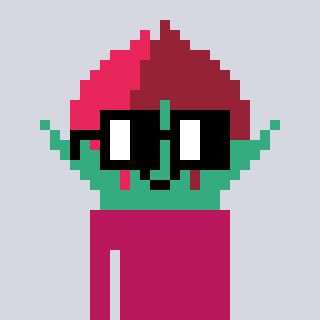
a pixel art character with square black glasses, a rosebud-shaped head and a darkpink-colored body on a cool background